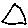
Label: triangle